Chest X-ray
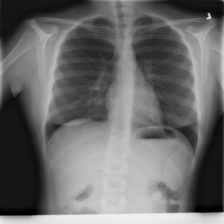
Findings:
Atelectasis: negative
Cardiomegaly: negative
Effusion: negative
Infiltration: negative
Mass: negative
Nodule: negative
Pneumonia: negative
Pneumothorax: negative
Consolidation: negative
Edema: negative
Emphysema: negative
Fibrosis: negative
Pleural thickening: negative
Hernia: negative